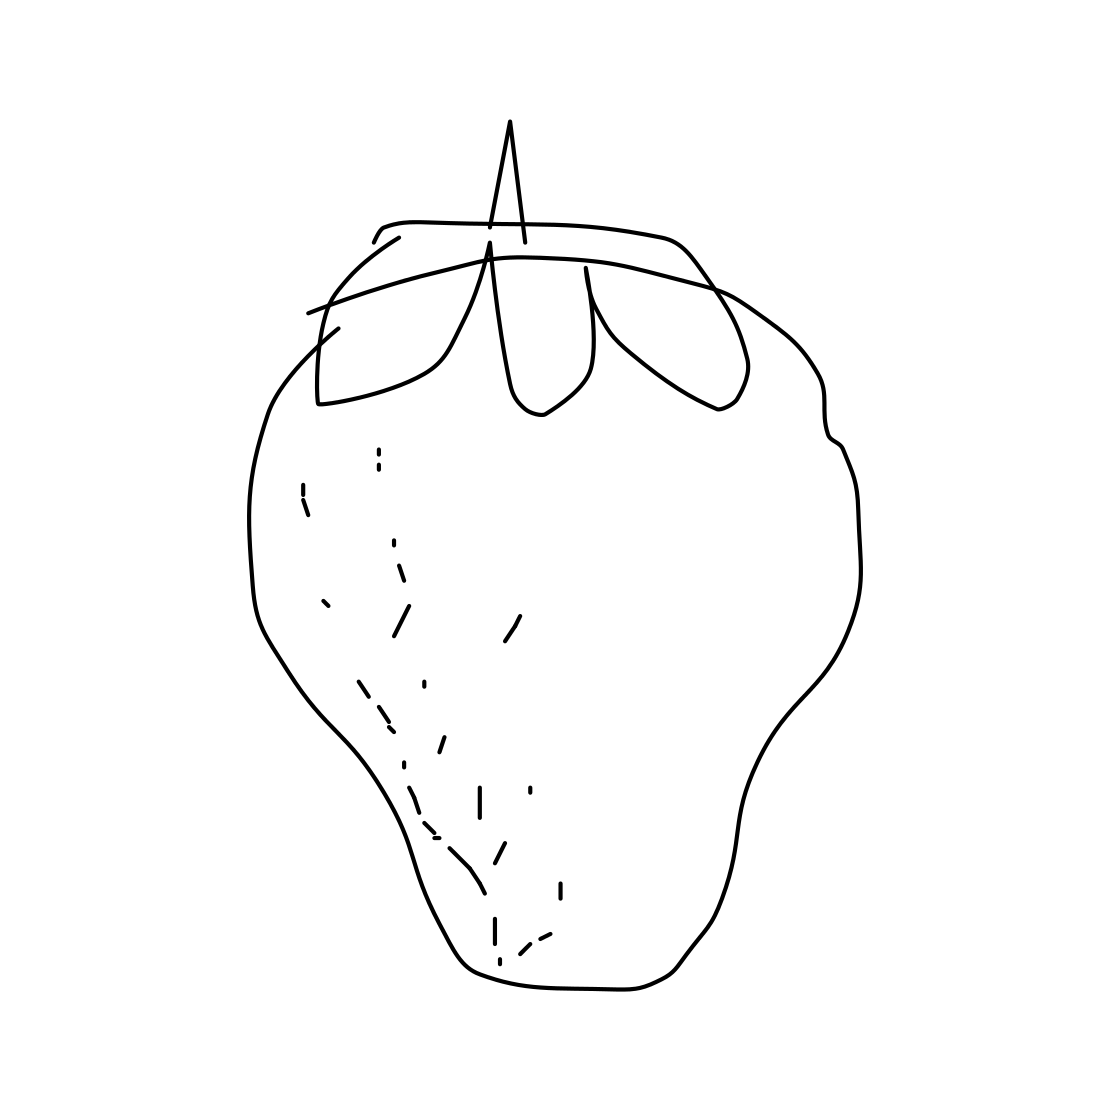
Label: strawberry